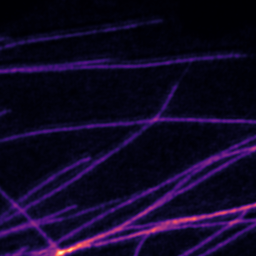
Label: Super-resolution Microtubules image